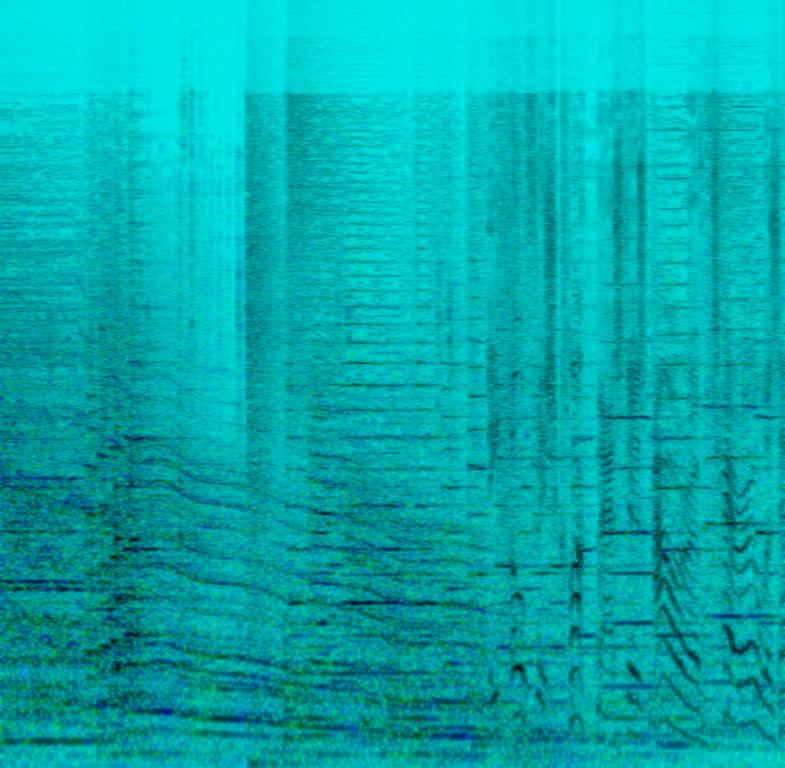
This is a cinematic orchestral piece which feels victorious and announces an important moment. There is narration over the music. The instruments are violins and brass instruments. There is a rapid and light flute melody at the end.